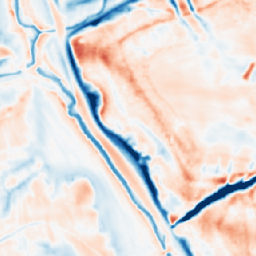
Category: multiscale
Decomposition family: dog_multiscale
Decomposition parameters: sigma_ratio: 1.4
n_scales: 6
base_sigma: 1
Upsampling method: nearest
Upsampling parameters: scale: 4
Upsampling scale: 4